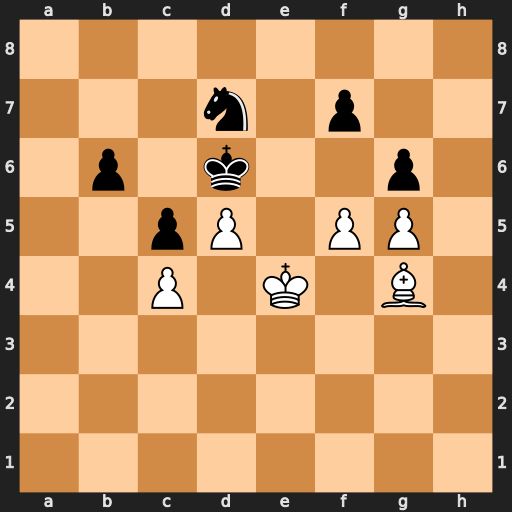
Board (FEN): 8/3n1p2/1p1k2p1/2pP1PP1/2P1K1B1/8/8/8
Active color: w
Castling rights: -
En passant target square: -
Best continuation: fxg6 fxg6 Bxd7